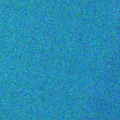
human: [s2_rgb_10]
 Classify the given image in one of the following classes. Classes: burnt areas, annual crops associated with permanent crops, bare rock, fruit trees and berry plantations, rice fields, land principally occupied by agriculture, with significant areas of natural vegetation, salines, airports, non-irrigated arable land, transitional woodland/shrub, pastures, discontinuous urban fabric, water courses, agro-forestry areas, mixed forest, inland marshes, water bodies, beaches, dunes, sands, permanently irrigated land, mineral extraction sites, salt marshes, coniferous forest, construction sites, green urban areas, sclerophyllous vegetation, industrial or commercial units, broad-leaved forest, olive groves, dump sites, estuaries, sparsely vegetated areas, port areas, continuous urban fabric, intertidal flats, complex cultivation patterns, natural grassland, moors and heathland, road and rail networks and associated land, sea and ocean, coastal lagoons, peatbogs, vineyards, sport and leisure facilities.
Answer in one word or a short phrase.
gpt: sea and ocean